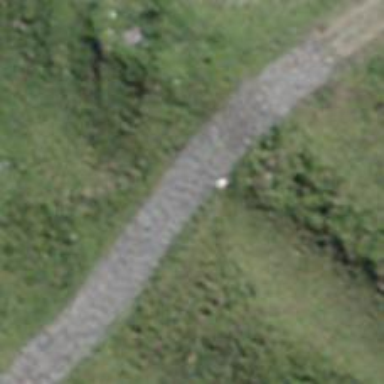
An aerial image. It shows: Track with grade 3 surface.